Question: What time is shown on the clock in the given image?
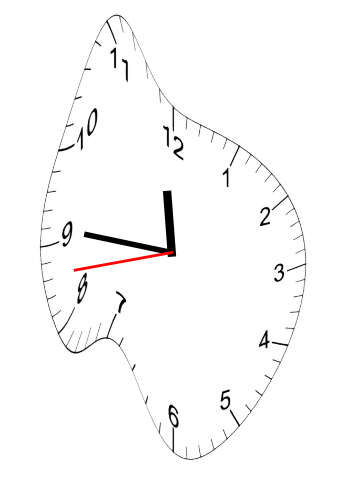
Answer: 11:45:43